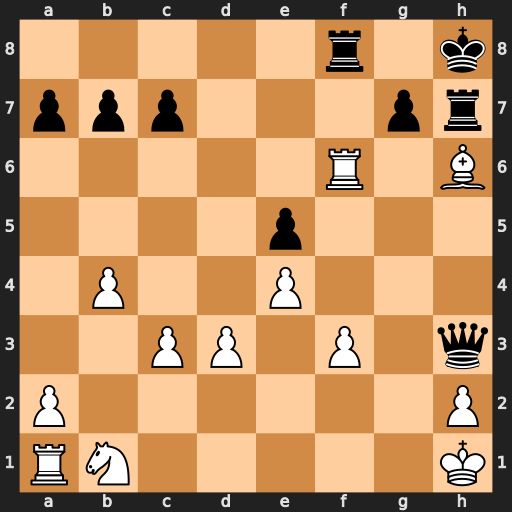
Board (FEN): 5r1k/ppp3pr/5R1B/4p3/1P2P3/2PP1P1q/P6P/RN5K
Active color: w
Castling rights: -
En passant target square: -
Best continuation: Rxf8#